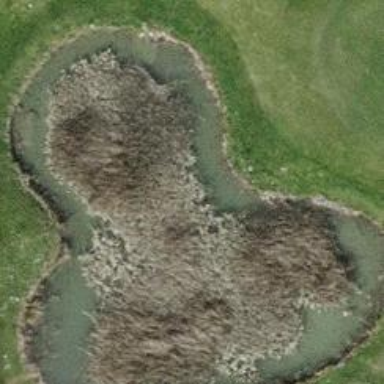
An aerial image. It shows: Penalty area on golf course.